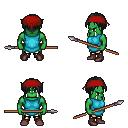
a pixel art fantasy rpg character, male body template, orc, green skin, teal tunic, gold greaves, raven parted hairstyle, red bandana, maroon shoes, spear, four views (front, back, left, right), 2x2 character sprite sheet, small pixel art, hard edges, no anti-aliasing